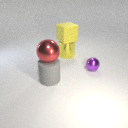
large yellow metal cylinder to the left of small purple metal sphere